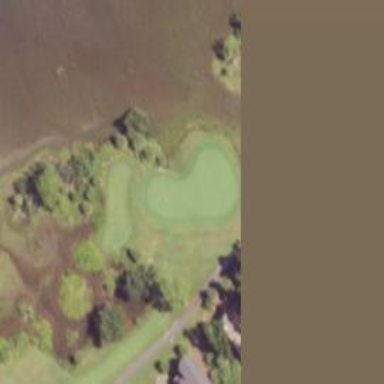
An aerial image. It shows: Golf hole.